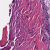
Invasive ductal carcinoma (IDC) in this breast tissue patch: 0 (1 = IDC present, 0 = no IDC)